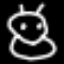
Label: frog